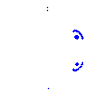
Particle: pion